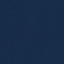
Land use / land cover: SeaLake